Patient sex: M
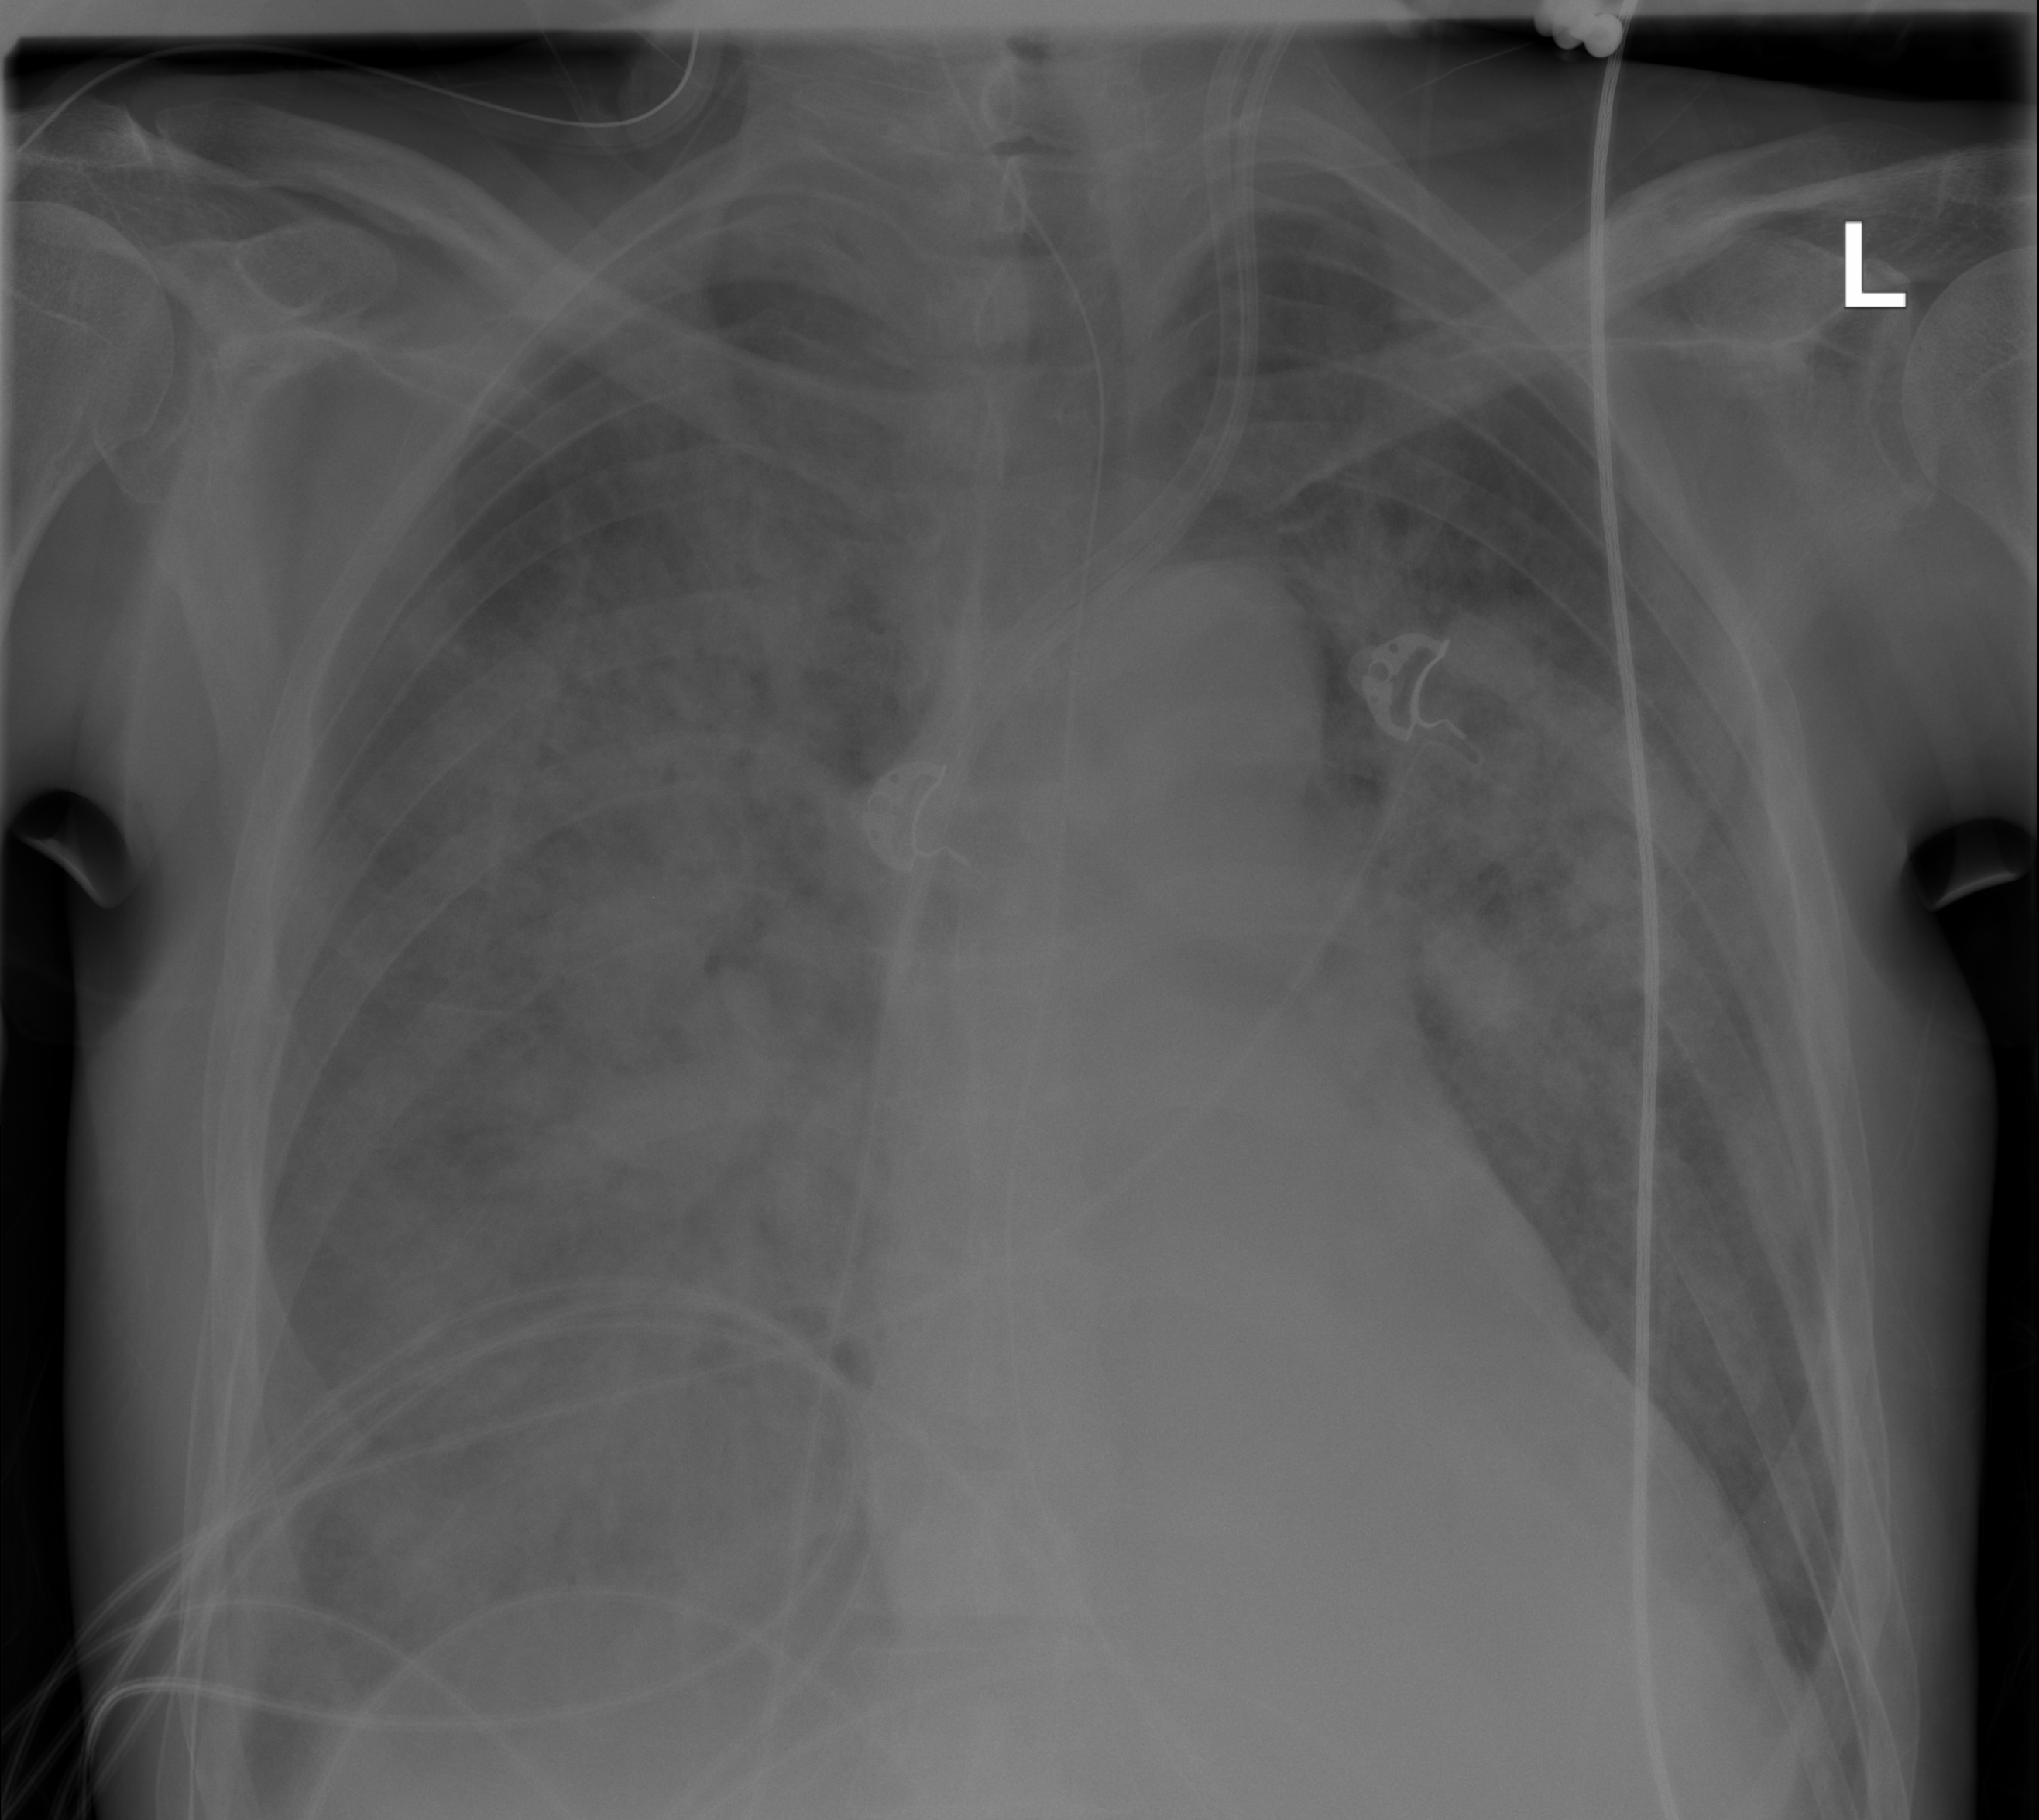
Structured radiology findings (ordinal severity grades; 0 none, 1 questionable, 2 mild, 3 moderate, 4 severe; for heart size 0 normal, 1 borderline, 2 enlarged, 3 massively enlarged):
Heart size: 2
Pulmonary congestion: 0
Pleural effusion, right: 2
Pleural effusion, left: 2
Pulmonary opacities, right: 3
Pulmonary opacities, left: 3
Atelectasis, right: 0
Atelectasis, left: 0